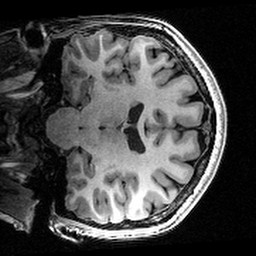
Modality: T1w
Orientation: coronal
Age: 25
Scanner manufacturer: siemens
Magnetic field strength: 3 T
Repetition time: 2.4 s
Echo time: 0.00224 s